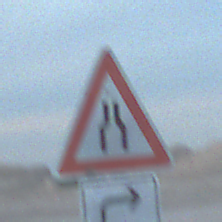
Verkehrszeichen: VerengteFahrbahn
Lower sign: RichtungsangabeDurchPfeile5
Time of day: SunriseSunset
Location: Outdoor (Beach)
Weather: PartlyCloudy
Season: NotSpecified
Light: Natural